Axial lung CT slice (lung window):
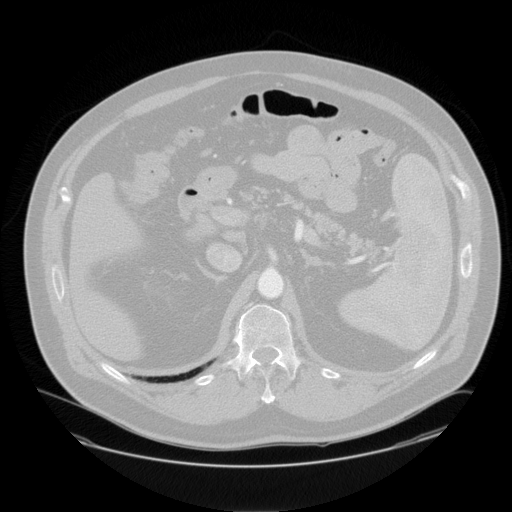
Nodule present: no